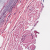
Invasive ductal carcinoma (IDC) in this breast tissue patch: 1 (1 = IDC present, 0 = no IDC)